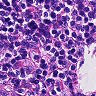
Metastatic tissue present: no